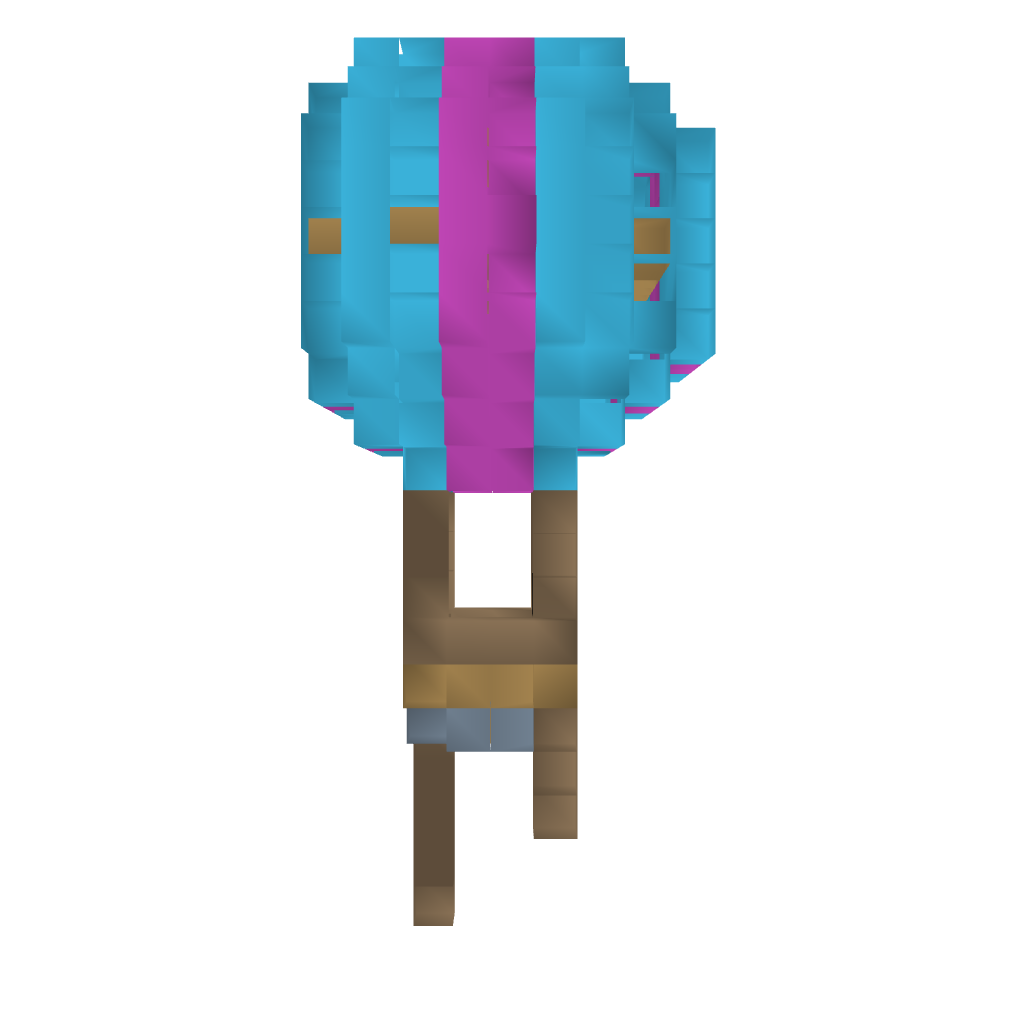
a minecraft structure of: Hot air balloon